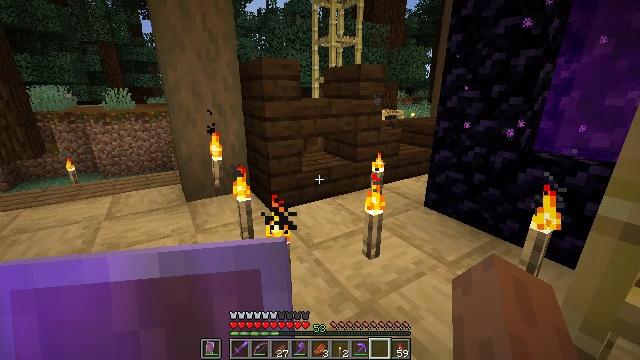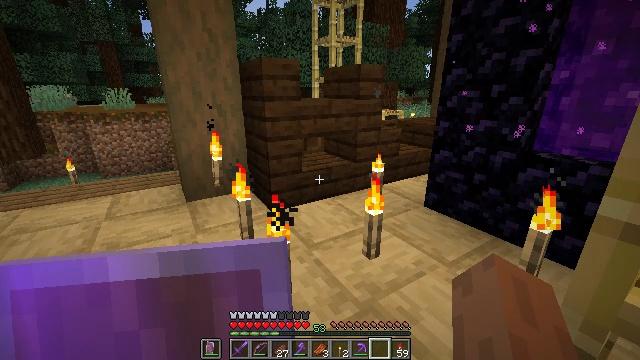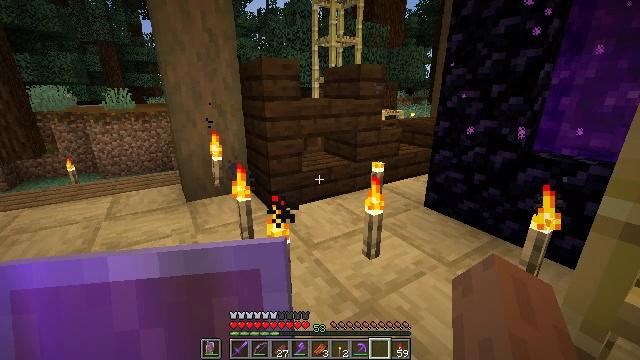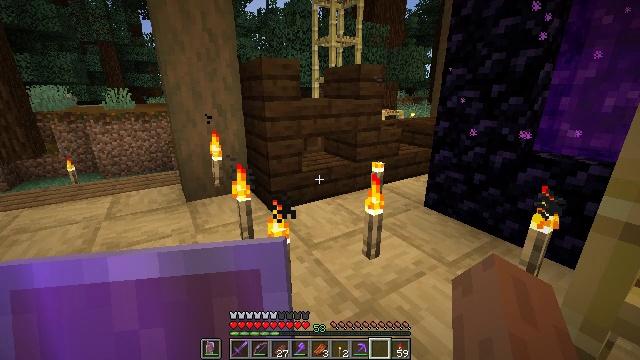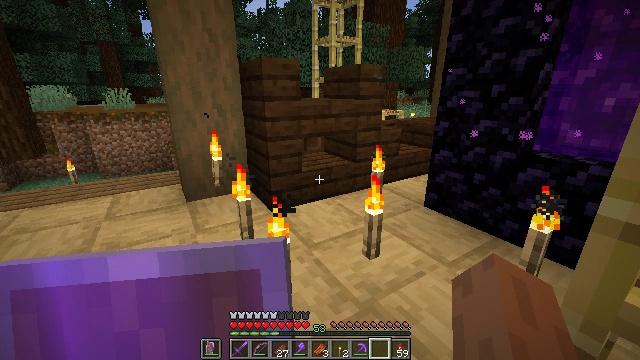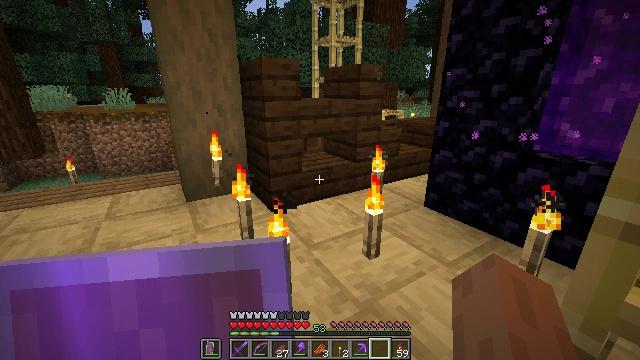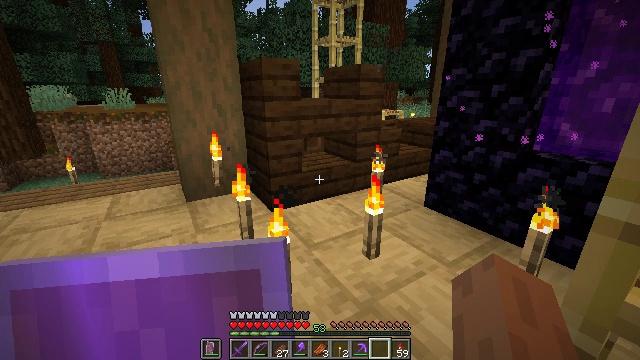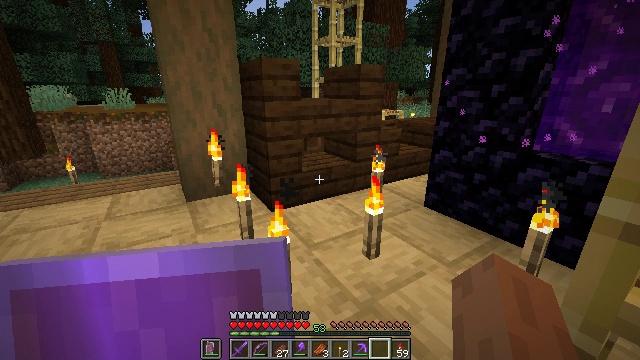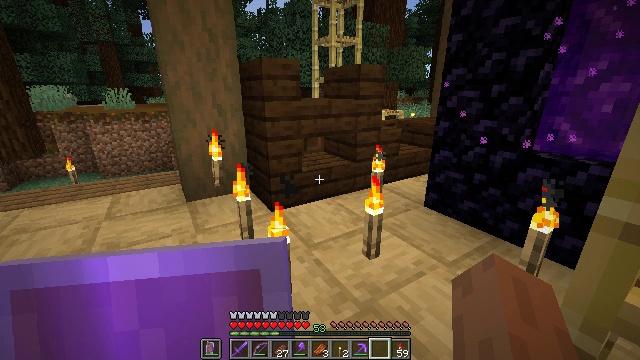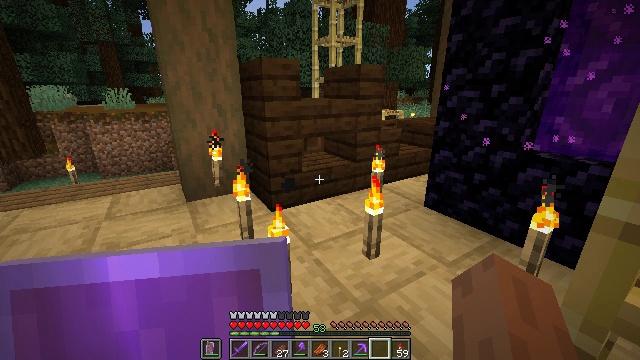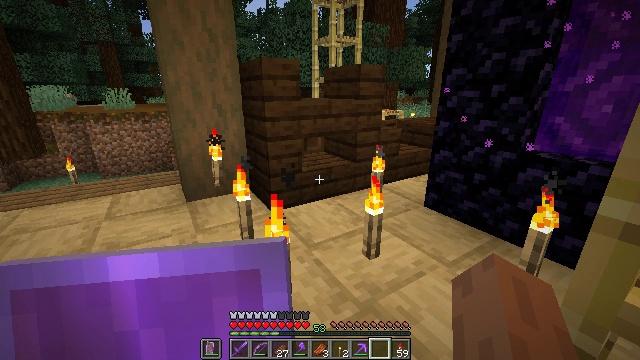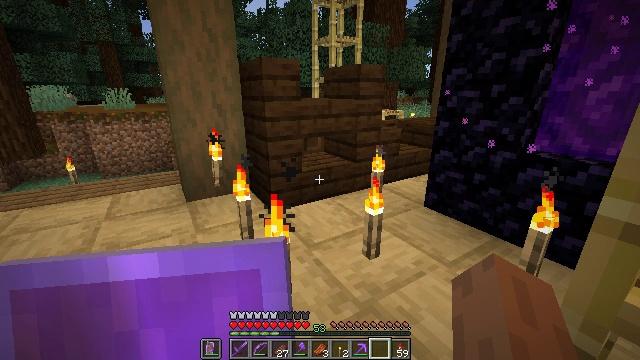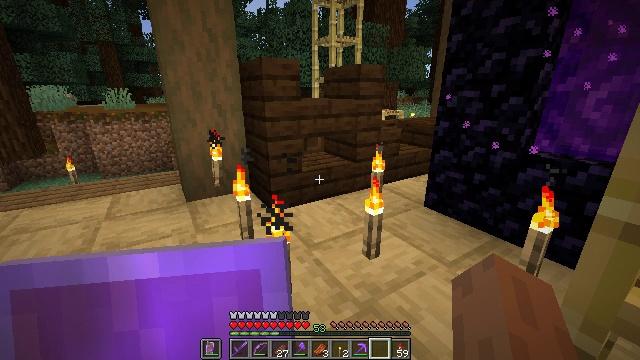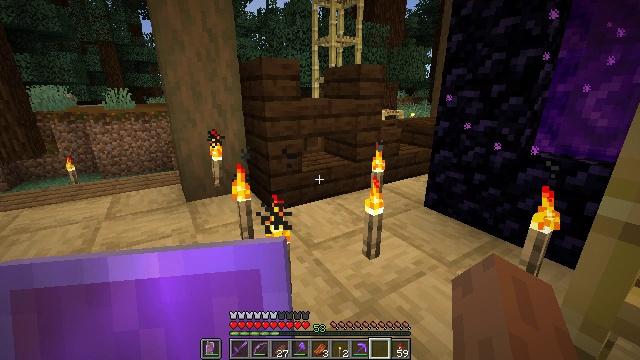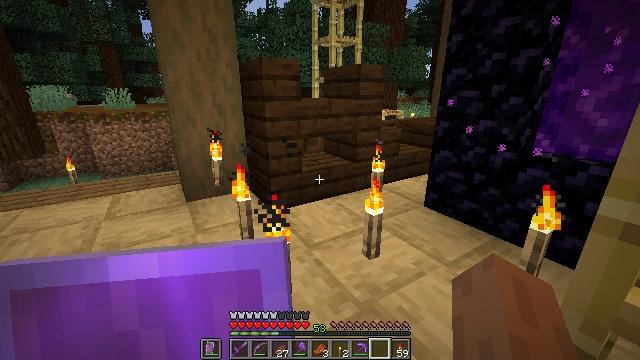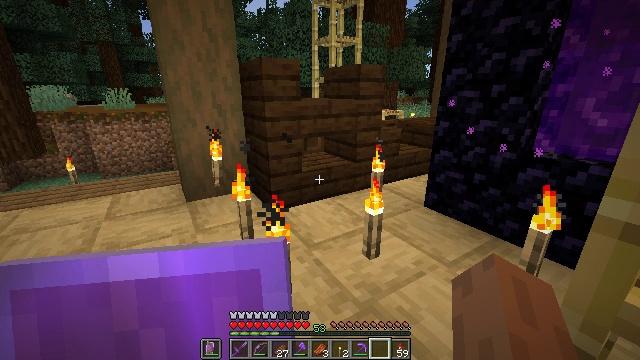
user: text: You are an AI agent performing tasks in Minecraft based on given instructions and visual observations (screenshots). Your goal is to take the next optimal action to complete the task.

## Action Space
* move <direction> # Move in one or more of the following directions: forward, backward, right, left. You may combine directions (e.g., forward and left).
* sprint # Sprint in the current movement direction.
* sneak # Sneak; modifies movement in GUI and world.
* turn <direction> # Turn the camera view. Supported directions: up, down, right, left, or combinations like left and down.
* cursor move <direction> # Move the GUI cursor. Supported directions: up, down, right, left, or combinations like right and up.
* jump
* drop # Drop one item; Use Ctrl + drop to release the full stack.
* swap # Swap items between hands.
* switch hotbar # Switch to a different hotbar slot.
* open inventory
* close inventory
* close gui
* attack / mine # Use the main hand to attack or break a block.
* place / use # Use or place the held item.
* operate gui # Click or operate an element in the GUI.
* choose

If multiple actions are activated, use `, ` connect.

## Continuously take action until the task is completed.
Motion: motion action
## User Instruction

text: Collect the dark oak stairs by mining.
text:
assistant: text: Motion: no_op
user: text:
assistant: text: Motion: no_op
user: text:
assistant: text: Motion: no_op
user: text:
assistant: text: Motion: no_op
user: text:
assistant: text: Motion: no_op
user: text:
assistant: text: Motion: no_op
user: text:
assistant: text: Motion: no_op
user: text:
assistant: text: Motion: no_op
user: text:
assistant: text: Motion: no_op
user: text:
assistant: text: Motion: no_op
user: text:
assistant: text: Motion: no_op
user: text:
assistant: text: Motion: no_op
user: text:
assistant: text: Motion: no_op
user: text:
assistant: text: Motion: no_op
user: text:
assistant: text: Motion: no_op
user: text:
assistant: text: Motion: no_op
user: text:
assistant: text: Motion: no_op
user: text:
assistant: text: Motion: no_op
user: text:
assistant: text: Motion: no_op
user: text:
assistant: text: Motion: no_op
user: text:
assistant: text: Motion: no_op
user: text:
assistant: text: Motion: no_op
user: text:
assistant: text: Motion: no_op
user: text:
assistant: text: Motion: no_op
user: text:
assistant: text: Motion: no_op
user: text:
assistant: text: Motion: no_op
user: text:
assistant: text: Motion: no_op
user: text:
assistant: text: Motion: no_op
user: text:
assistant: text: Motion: no_op
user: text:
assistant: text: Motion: no_op